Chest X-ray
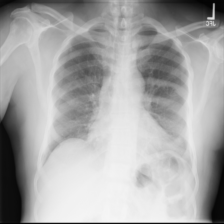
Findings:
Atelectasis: negative
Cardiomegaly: negative
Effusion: negative
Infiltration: negative
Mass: negative
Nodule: negative
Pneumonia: negative
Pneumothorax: negative
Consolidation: negative
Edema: negative
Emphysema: negative
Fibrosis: negative
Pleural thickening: negative
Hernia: negative